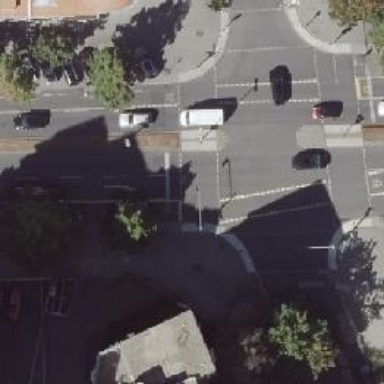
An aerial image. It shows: Secondary road with asphalt surface. The cycleway on the right side is separated by kerb.